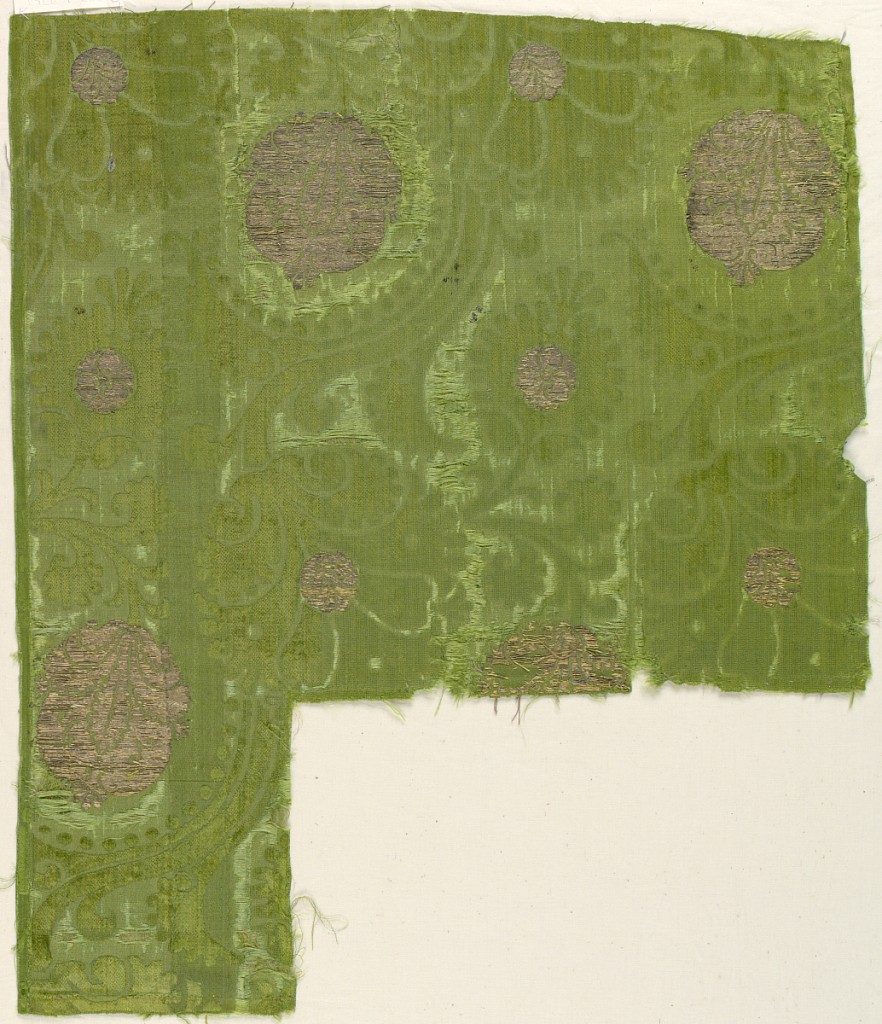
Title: Fragment
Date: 1400–25
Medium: silk, metallic Technique: cut supplementary warp loops in 4&1 satin foundation with brocaded wefts bound in 2/1 twill by supplementary warps
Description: Swinging branches with pomegranite, fruit and blossoms in green and metallic.